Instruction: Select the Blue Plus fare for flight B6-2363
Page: flights
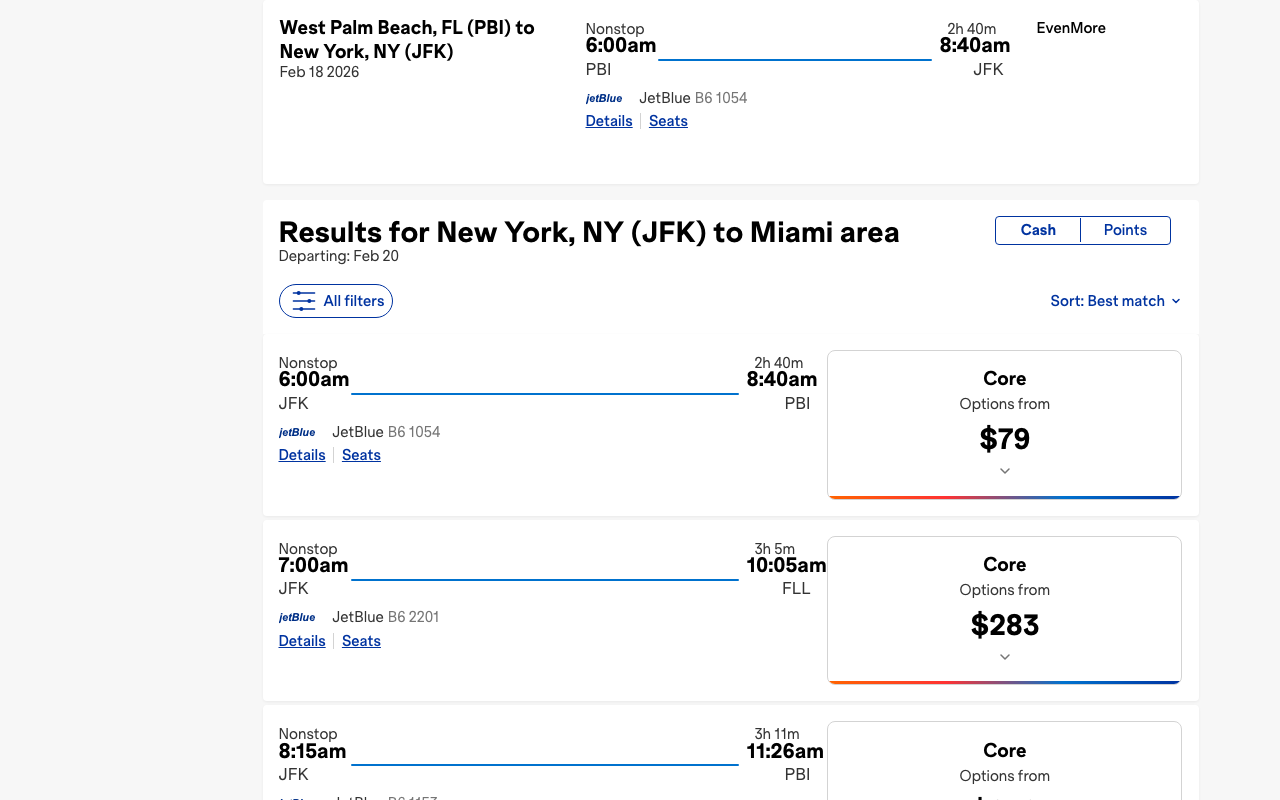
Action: click